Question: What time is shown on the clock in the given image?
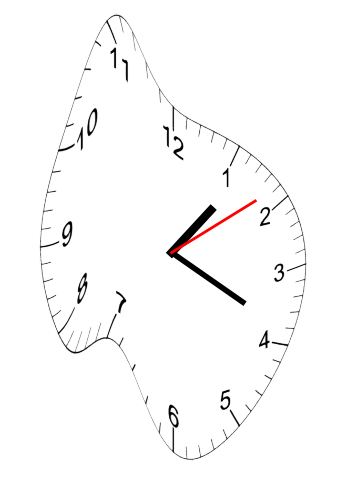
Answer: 01:19:09